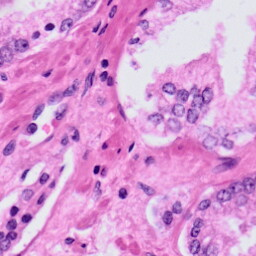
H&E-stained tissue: Prostate